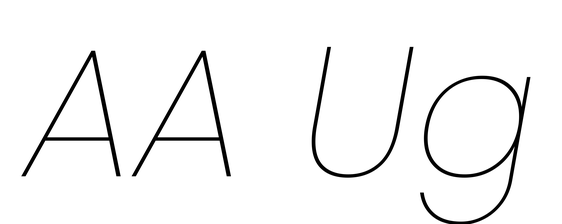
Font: Poppins-ThinItalic